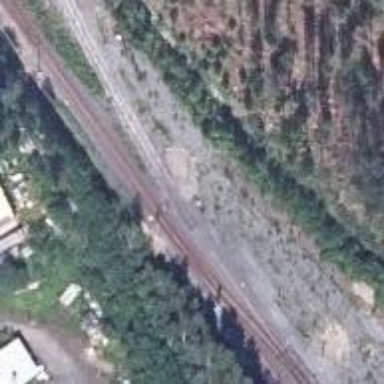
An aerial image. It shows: Continuous rail track.